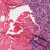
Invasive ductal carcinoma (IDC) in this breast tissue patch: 0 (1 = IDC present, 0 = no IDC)